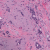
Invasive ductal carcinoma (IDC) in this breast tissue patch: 1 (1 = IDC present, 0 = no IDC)